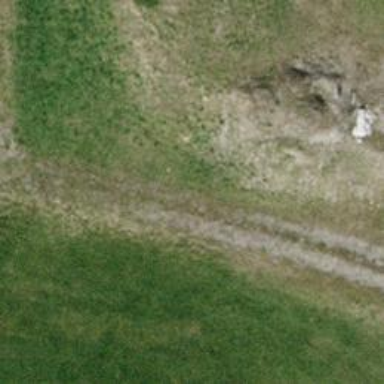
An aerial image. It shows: Grassy track with grade5 tracktype.